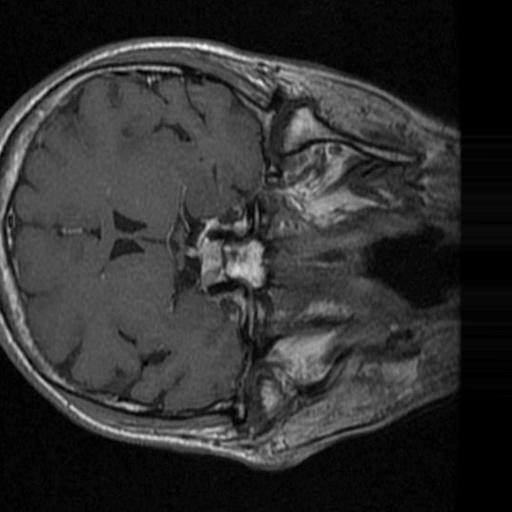
Label: brain_tumor